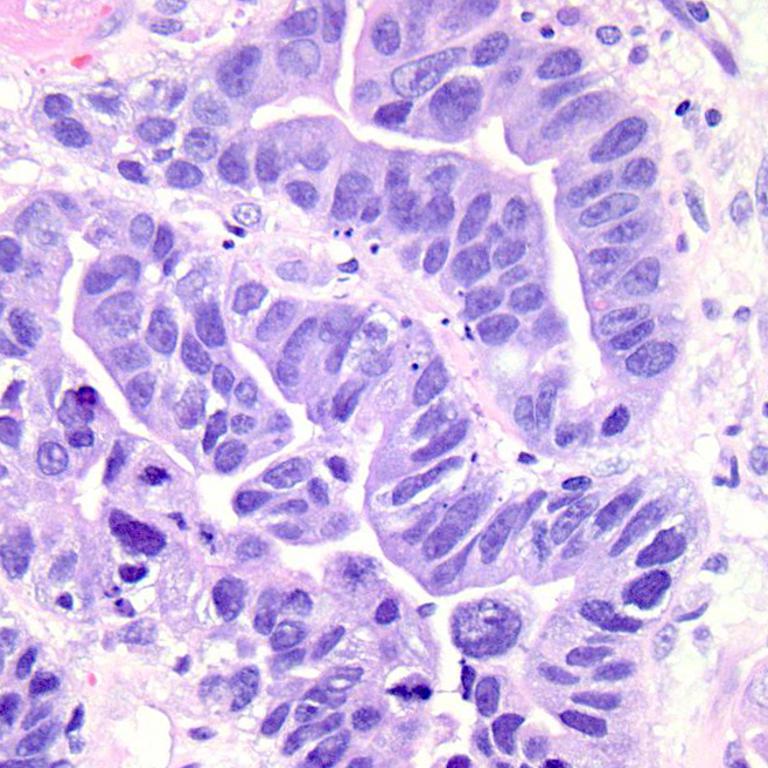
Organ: colon
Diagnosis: adenocarcinomas